Interaction volume radius: 5 \u00c5
Interaction volume height: 20 \u00c5
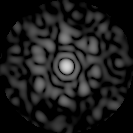
Disorder parameter: 0.7897